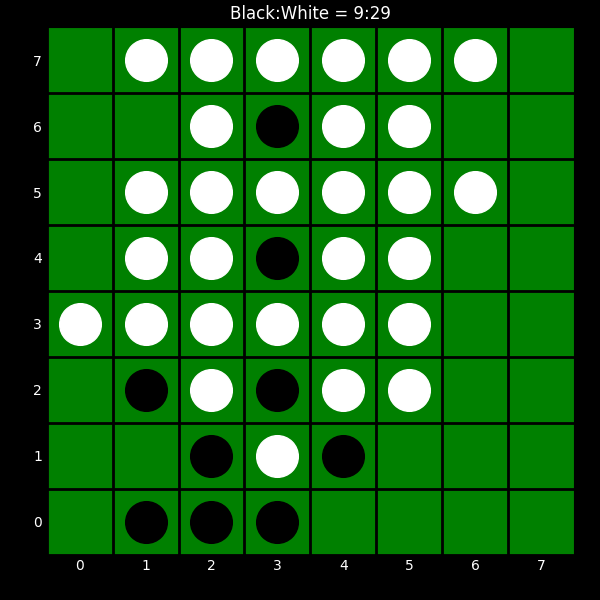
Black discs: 9
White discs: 29